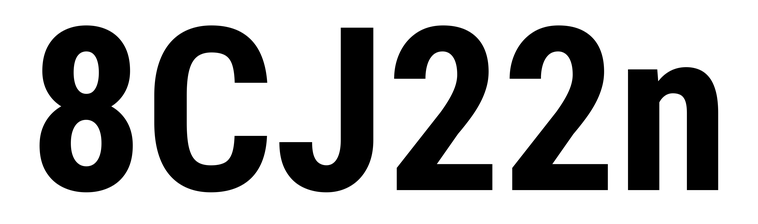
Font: Roboto_Condensed_Bold